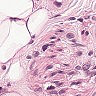
Metastatic tissue present: yes